Aerial crown-view tile of a tropical tree (Barro Colorado Island, Panama), acquired 20240716:
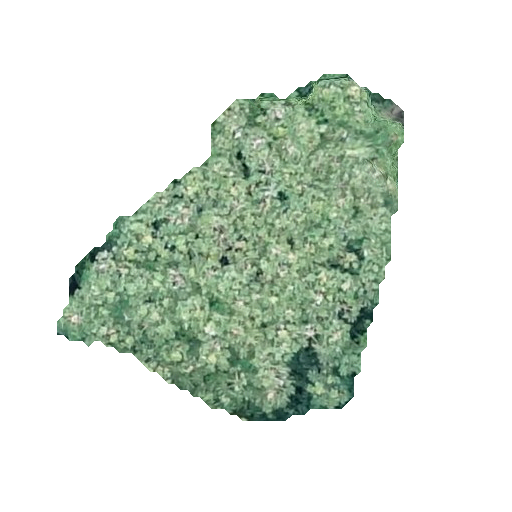
Species: Cecropia insignis
GBIF accepted scientific name: Cecropia insignis
Crown area: 119.731 m²